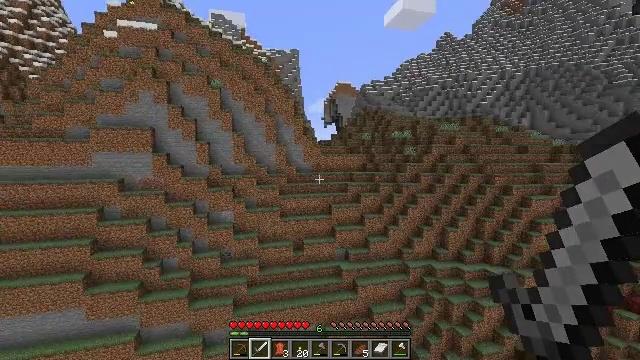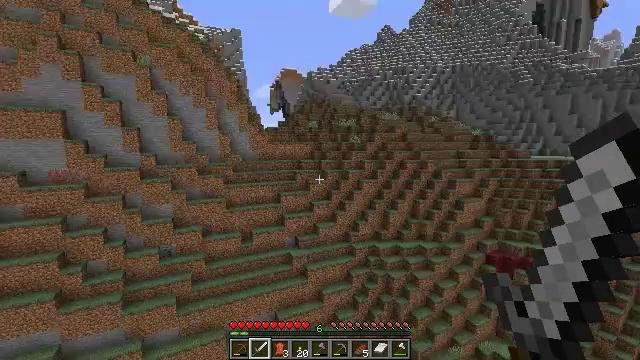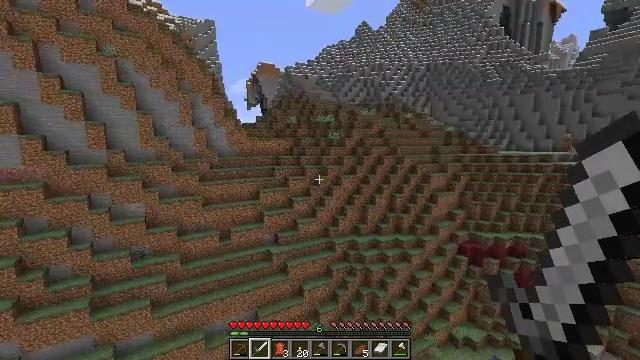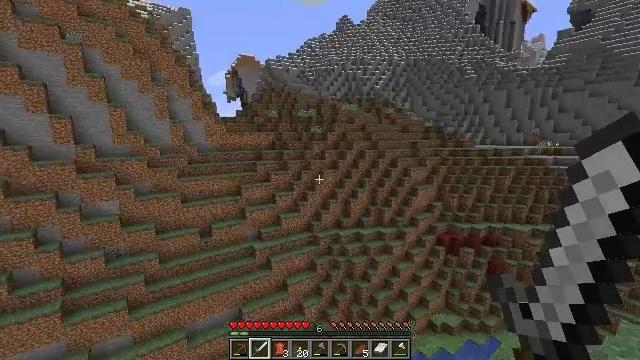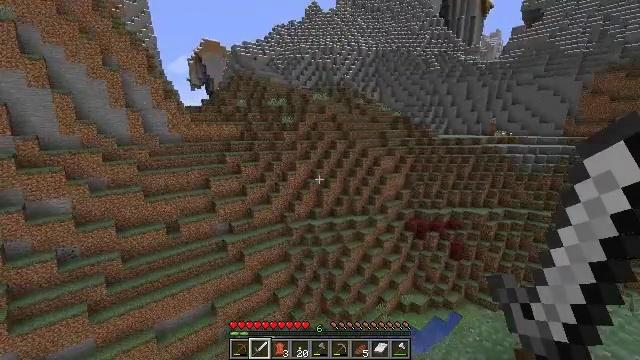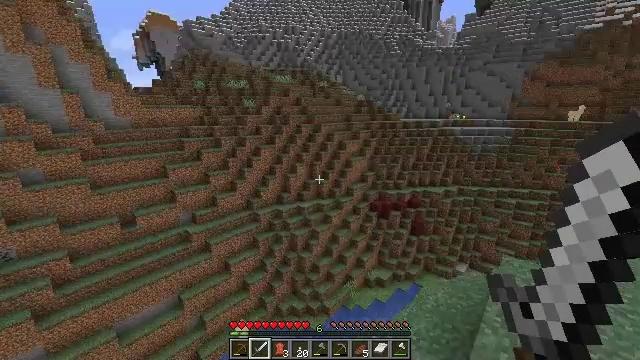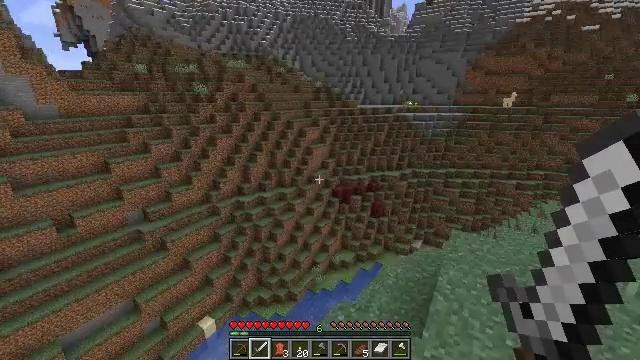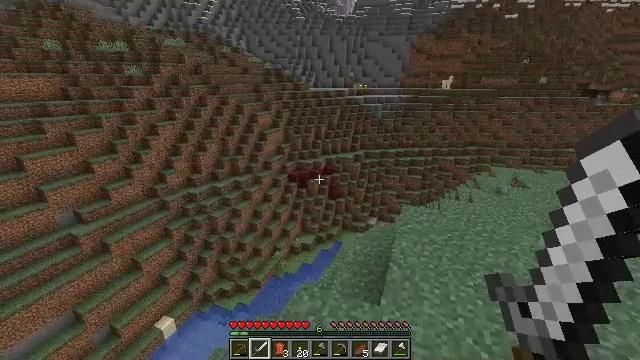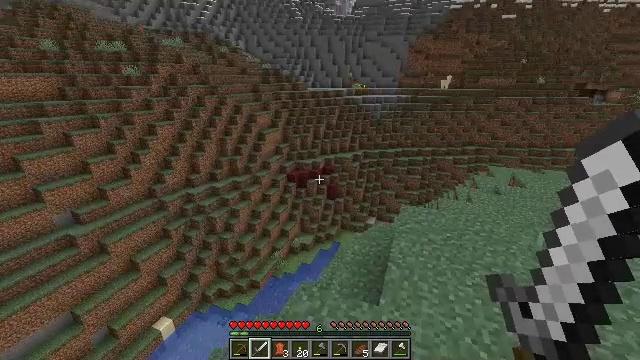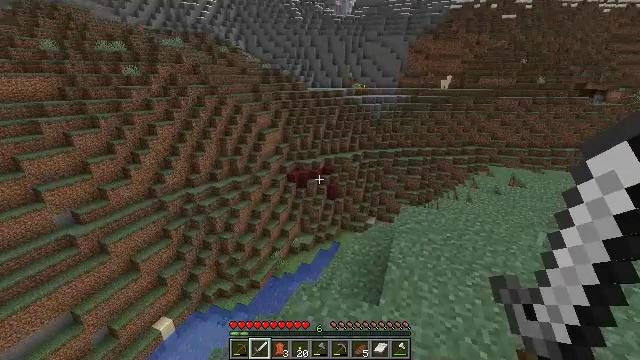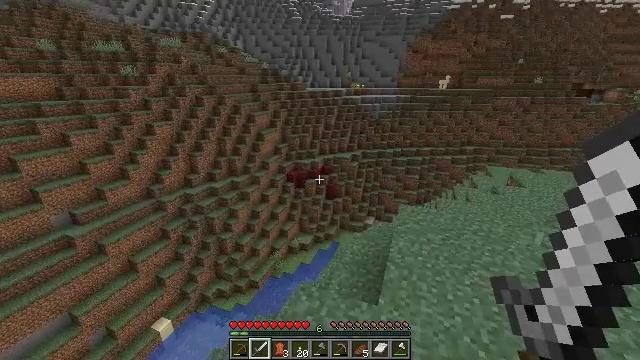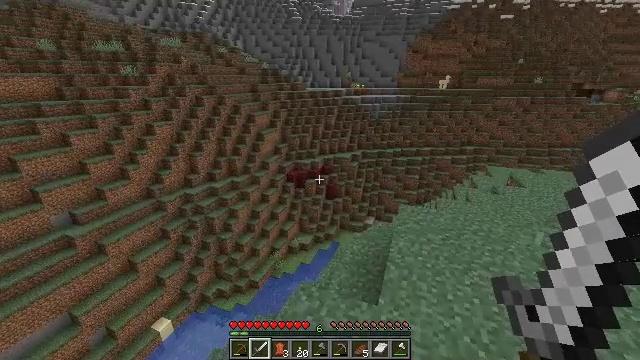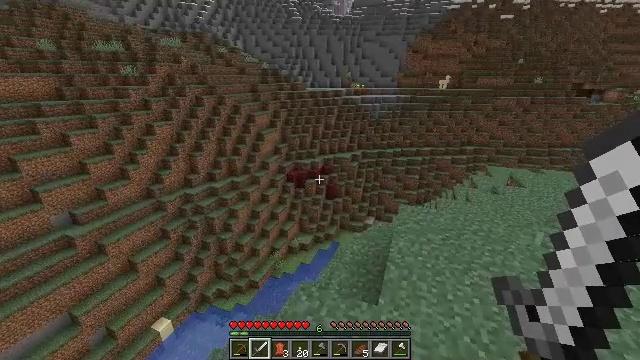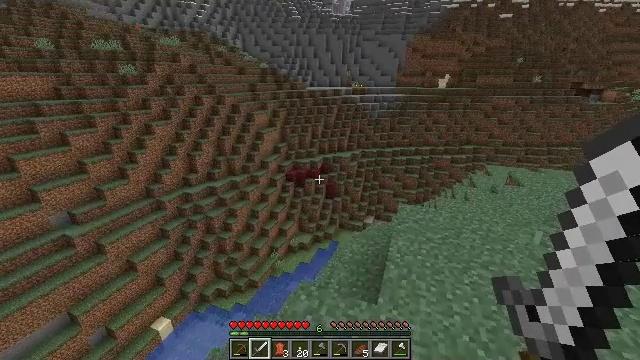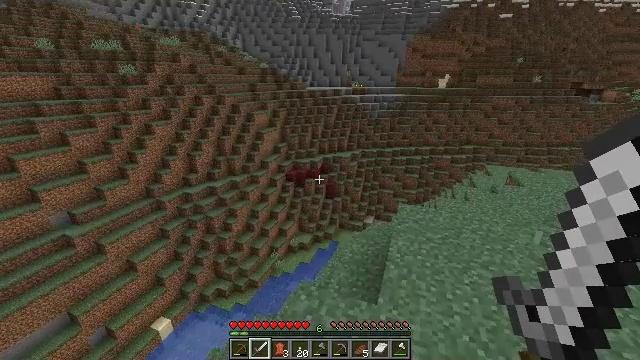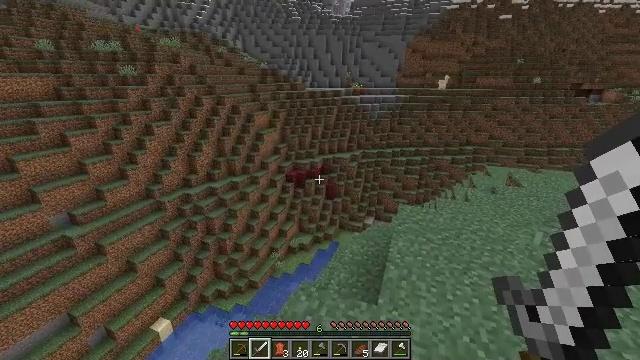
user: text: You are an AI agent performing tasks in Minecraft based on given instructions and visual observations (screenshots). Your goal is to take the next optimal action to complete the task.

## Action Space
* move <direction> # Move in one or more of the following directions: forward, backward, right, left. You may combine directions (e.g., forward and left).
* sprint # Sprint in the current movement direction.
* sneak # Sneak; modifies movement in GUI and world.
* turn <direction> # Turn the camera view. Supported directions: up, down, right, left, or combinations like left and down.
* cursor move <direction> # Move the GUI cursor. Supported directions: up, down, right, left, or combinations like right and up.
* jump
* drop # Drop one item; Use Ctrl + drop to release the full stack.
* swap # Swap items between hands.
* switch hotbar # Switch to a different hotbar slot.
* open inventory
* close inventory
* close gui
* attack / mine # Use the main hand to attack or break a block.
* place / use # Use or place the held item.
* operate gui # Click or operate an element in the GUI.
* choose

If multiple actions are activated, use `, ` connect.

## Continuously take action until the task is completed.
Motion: motion action
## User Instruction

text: Gather oak leaves by attacking.
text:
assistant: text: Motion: turn right and down
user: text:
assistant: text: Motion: turn right
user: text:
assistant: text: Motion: turn right and down
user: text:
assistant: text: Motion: turn right and down
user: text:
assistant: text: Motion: turn right and down
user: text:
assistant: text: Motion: turn right and down
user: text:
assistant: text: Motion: turn right and down
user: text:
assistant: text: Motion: no_op
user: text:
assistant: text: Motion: no_op
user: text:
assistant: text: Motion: no_op
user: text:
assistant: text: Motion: no_op
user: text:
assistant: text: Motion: no_op
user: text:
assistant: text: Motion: no_op
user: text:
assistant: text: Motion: no_op
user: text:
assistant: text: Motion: no_op
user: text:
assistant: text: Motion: no_op
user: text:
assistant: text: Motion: no_op
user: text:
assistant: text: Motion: no_op
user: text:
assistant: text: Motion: no_op
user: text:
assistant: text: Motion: no_op
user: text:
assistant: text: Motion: no_op
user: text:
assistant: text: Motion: no_op
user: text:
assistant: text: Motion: no_op
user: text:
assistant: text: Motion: no_op
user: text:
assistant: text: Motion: no_op
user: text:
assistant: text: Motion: no_op
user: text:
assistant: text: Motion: no_op
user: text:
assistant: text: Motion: no_op
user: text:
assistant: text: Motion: turn right
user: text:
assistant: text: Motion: turn right